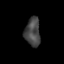
Tissue: lung
Cell type: Myeloid cells
Senescence score: 0.2228
Nuclear area (px): 429
Mean DAPI intensity: 69.692